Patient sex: F
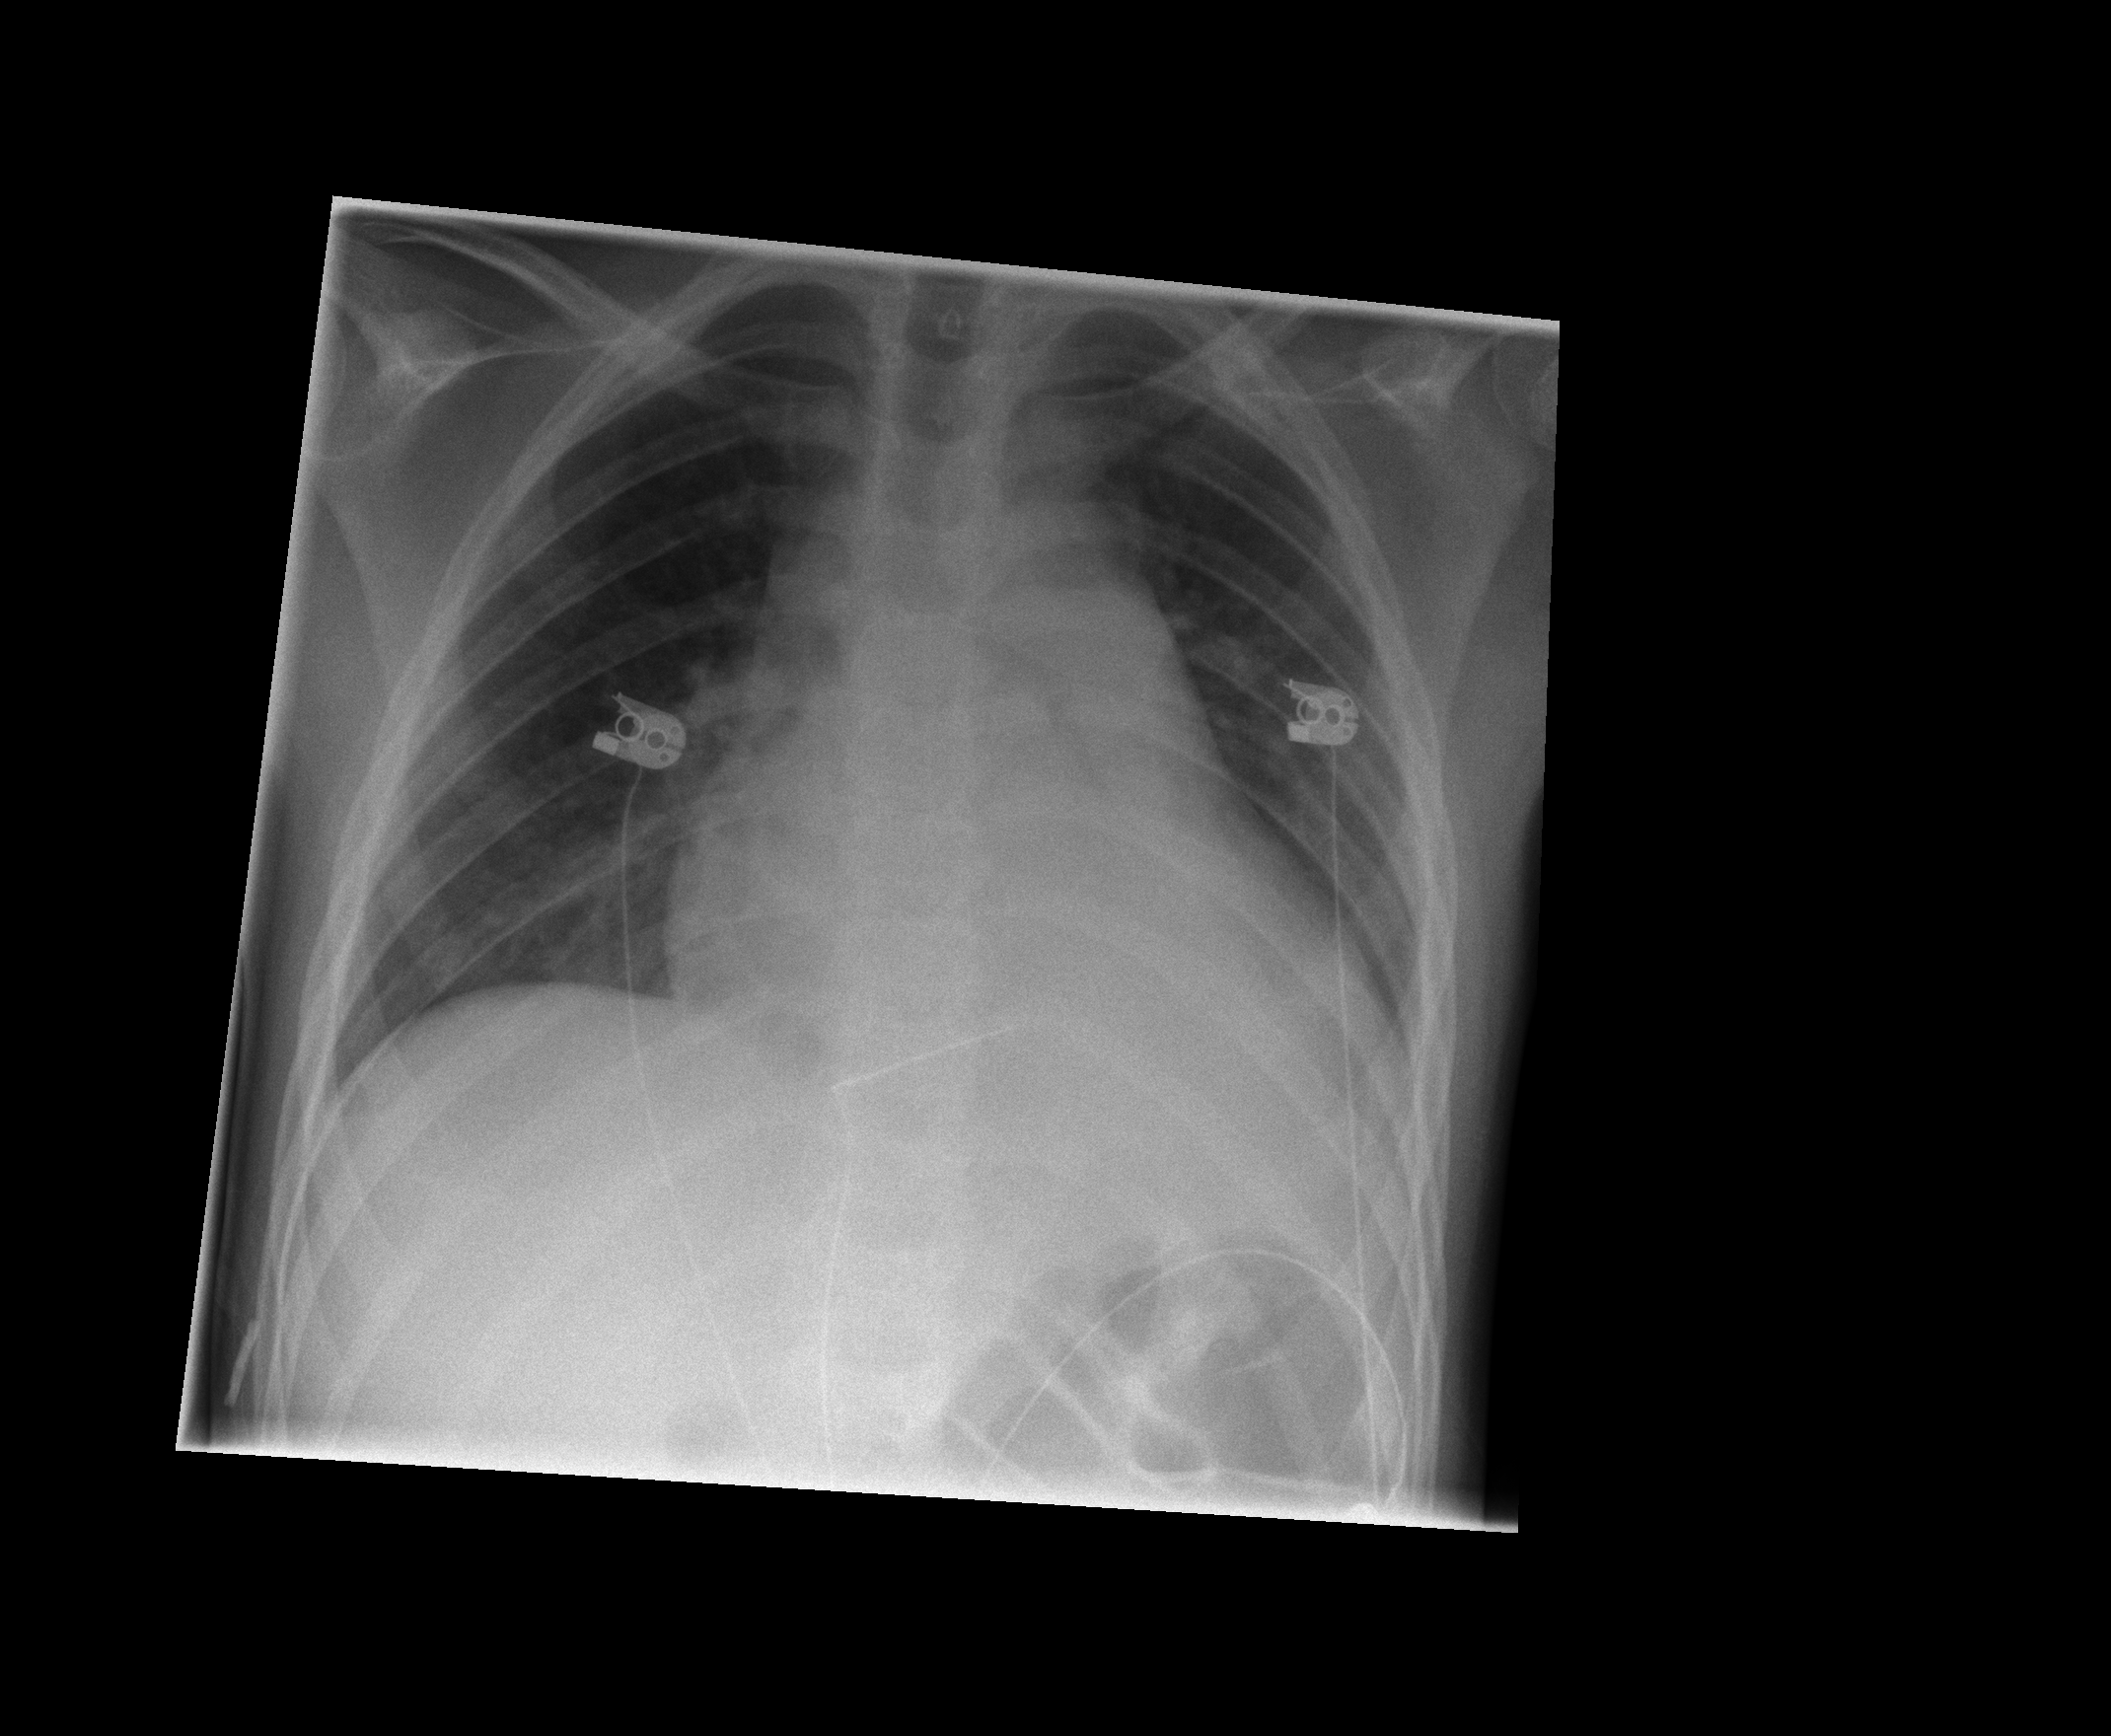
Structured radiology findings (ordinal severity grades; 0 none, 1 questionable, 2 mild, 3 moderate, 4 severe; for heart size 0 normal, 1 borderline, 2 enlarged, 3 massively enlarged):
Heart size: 2
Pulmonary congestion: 0
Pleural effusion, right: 0
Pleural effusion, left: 0
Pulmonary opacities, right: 0
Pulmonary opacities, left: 0
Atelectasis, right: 0
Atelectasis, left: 2